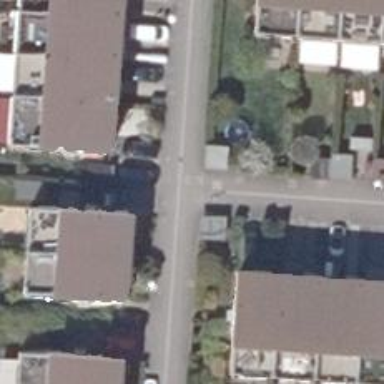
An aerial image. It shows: Living street.